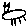
Label: cat